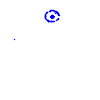
Particle: kaon